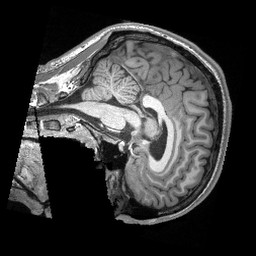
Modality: T1w
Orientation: sagittal
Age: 19
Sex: male